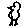
Label: bird